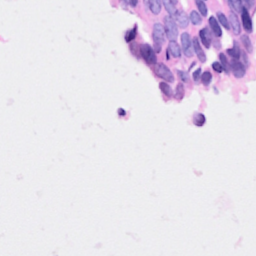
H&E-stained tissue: Breast